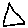
Label: triangle